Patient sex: M
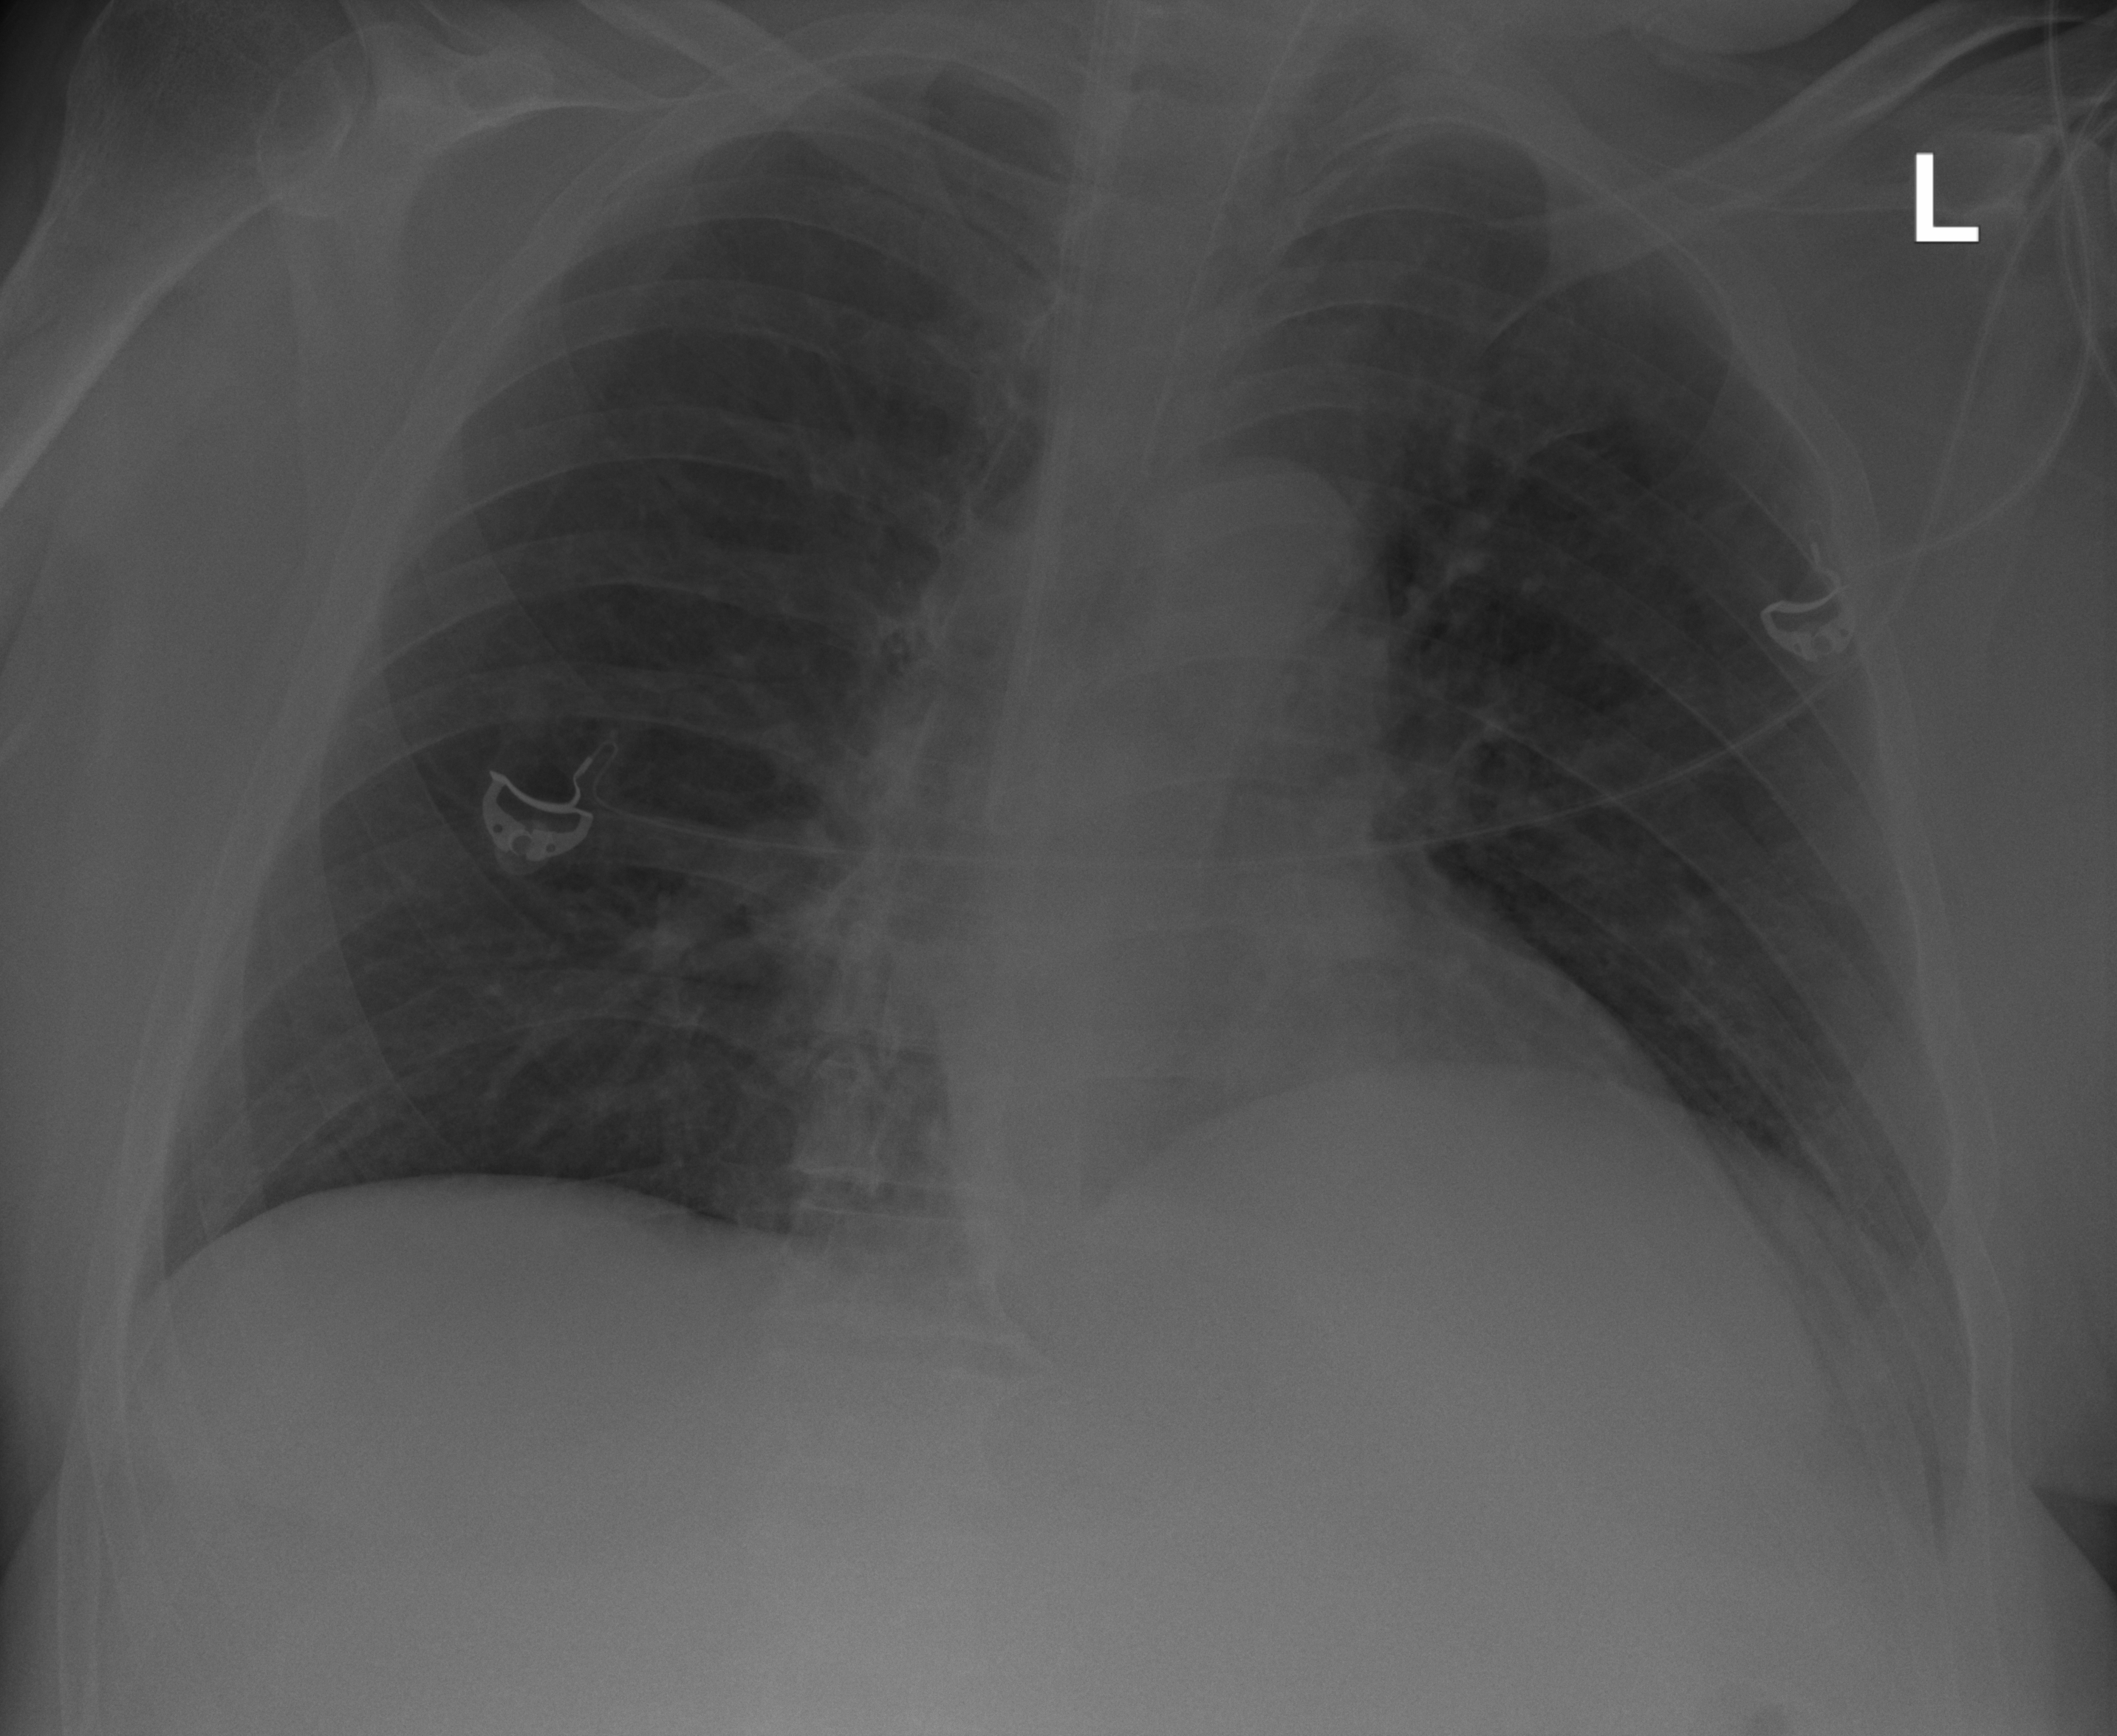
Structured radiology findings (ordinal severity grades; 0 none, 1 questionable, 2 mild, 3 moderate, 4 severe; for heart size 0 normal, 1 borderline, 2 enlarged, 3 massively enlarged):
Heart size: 0
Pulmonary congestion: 0
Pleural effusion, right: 0
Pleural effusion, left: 0
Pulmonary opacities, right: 0
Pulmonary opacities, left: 0
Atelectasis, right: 0
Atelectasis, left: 0